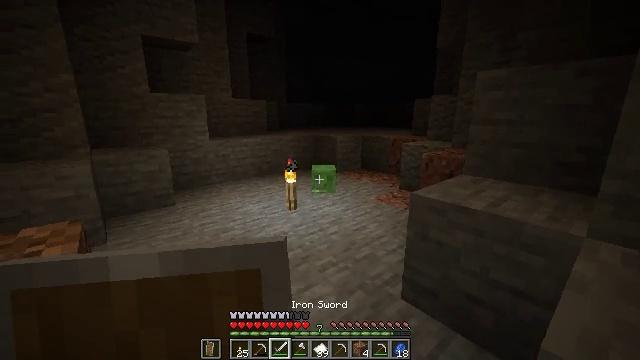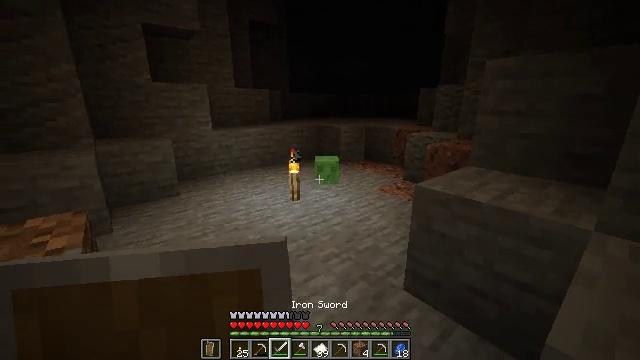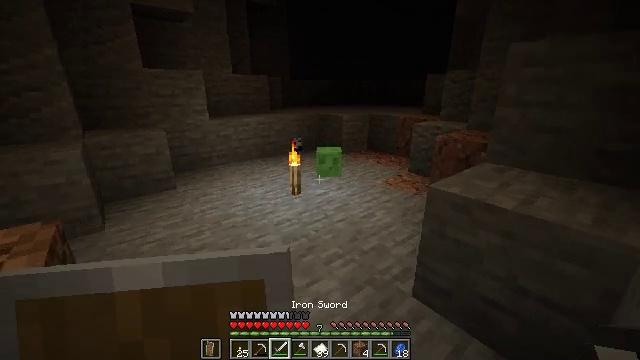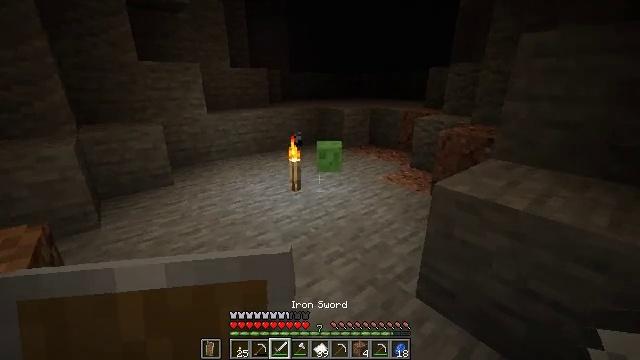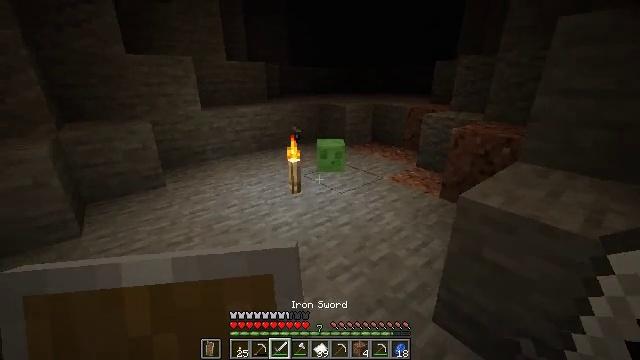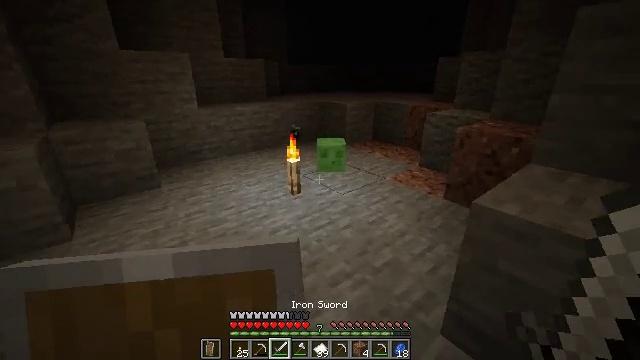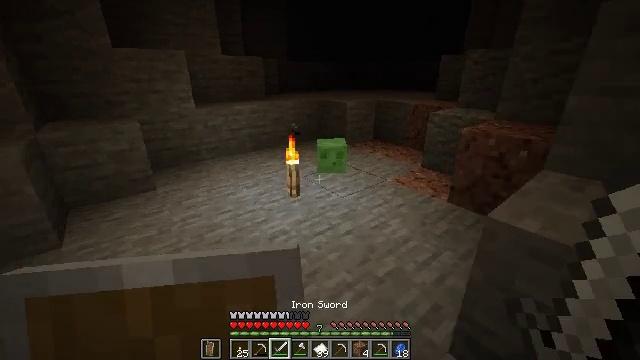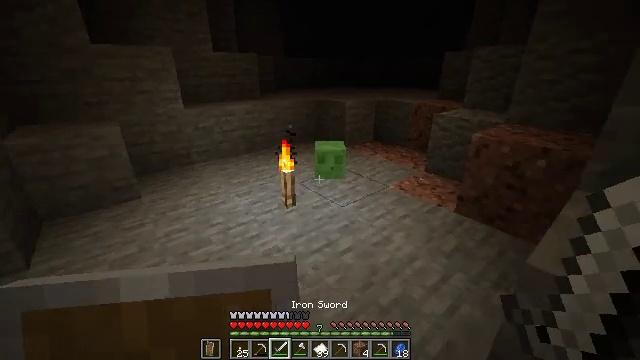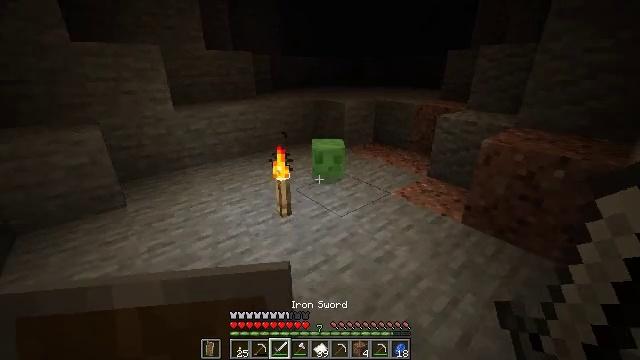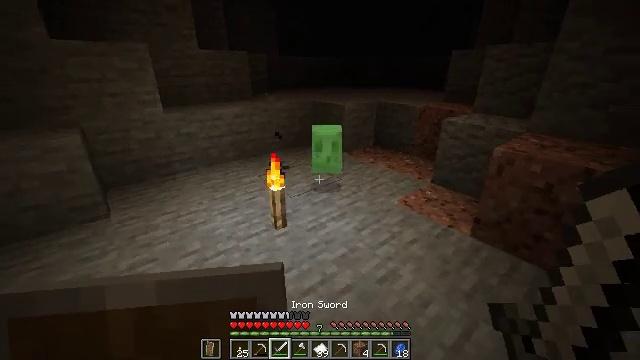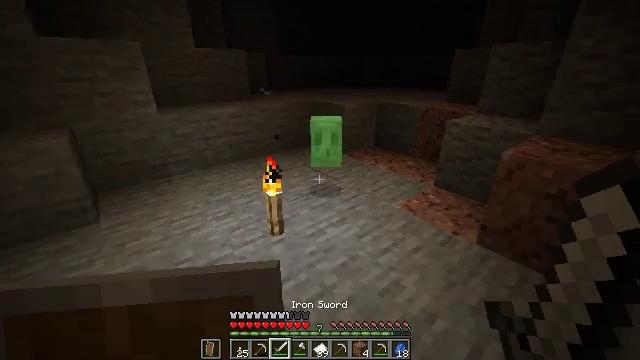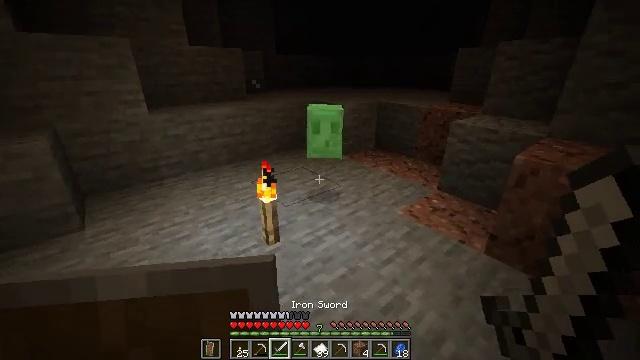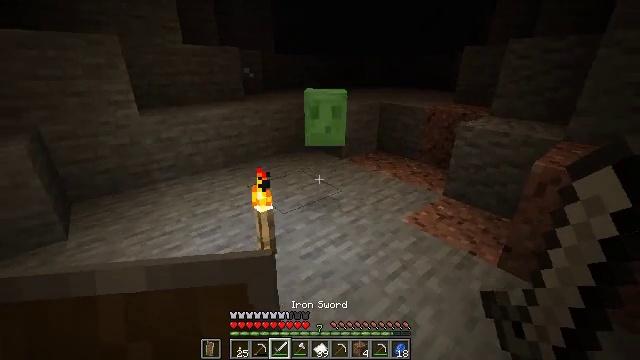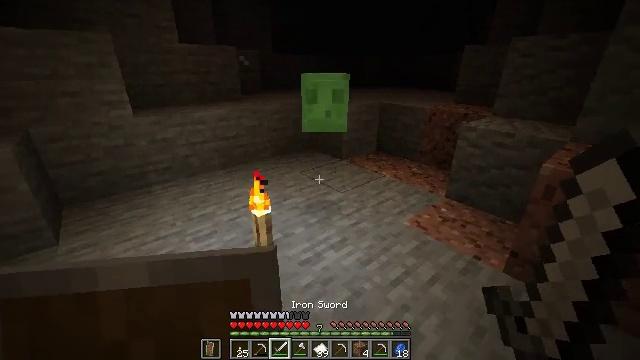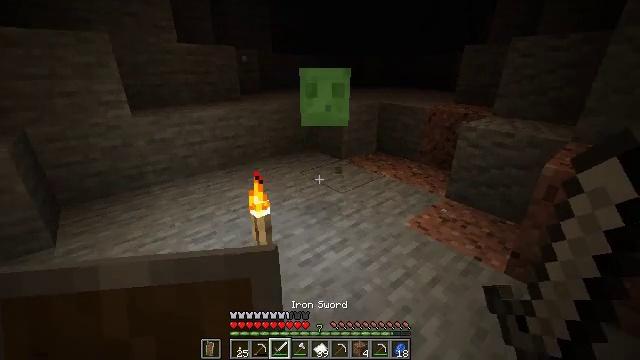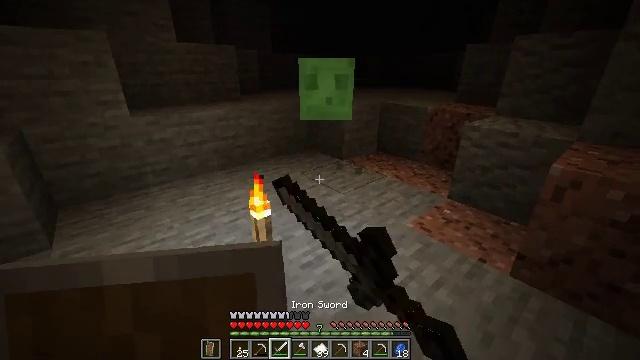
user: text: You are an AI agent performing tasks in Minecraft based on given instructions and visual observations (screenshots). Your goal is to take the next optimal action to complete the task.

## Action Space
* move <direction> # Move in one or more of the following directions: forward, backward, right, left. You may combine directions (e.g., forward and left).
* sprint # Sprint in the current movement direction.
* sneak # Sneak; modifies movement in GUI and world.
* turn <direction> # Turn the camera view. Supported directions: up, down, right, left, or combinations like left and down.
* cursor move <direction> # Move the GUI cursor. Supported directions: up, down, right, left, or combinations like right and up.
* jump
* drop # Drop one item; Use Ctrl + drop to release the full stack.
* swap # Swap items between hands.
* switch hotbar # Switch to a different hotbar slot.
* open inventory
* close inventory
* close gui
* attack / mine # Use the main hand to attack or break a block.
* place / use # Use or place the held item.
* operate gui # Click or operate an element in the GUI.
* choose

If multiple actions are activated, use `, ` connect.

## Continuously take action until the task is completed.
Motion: motion action
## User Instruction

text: Combat the slime.
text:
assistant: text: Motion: move forward, turn down
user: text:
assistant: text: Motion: move forward, turn down
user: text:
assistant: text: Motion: move forward, turn down
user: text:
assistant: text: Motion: move forward, turn down
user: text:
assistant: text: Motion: move forward
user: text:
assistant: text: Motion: move forward
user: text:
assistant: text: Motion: move forward
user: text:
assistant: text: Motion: move forward
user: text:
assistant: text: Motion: move forward
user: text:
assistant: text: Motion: move forward
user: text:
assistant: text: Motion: move forward
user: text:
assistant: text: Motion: no_op
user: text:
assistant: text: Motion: no_op
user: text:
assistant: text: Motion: attack / mine
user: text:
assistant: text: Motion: attack / mine
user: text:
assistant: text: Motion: attack / mine
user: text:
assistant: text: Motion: no_op
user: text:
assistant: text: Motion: no_op
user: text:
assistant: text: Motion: no_op
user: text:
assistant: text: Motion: no_op
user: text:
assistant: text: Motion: turn down
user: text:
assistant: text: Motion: move back, turn down
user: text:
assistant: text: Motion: move back, turn down, attack / mine
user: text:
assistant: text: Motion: move back, attack / mine
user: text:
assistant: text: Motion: attack / mine
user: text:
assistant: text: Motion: attack / mine
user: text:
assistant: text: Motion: no_op
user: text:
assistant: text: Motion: no_op
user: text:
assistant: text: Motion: no_op